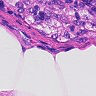
Metastatic tissue present: no